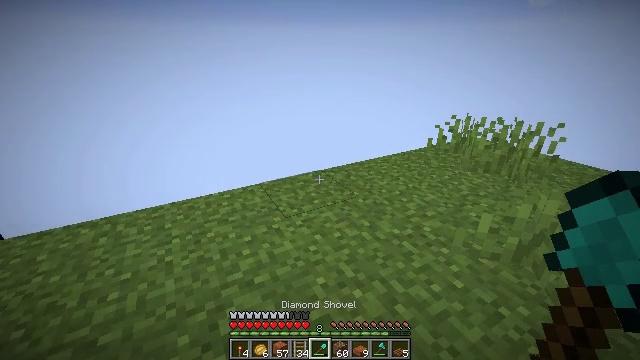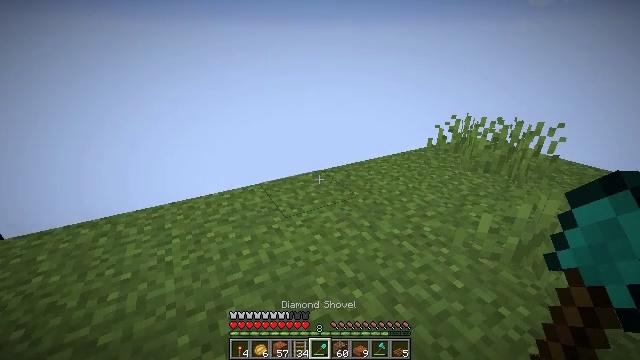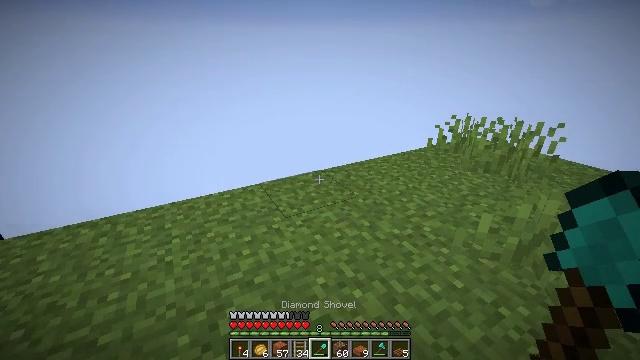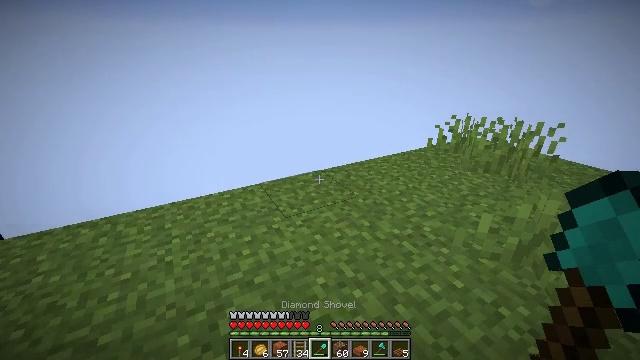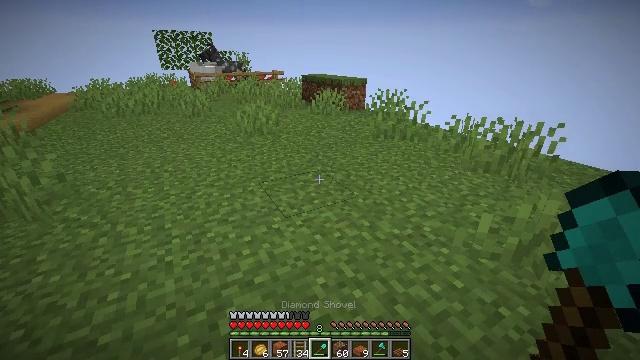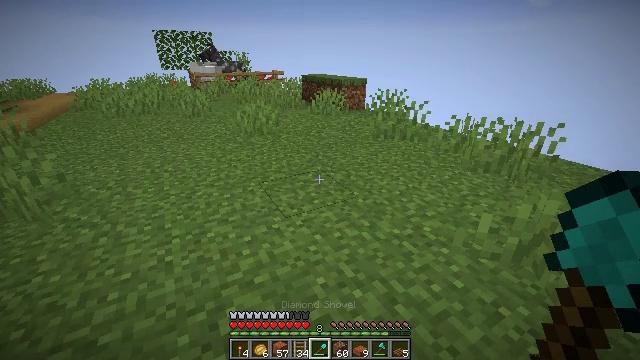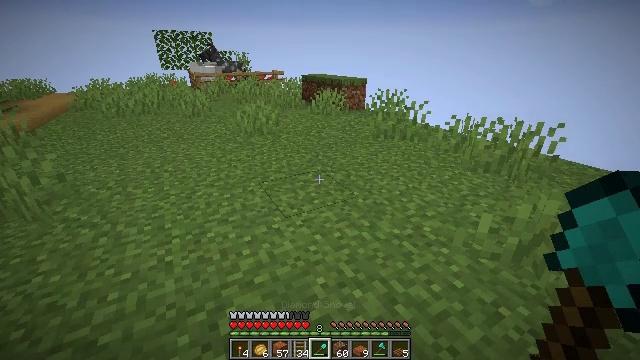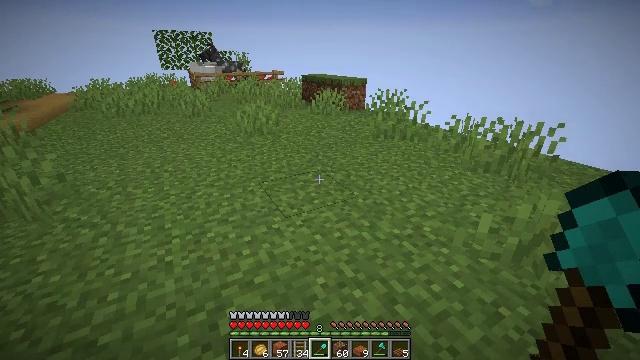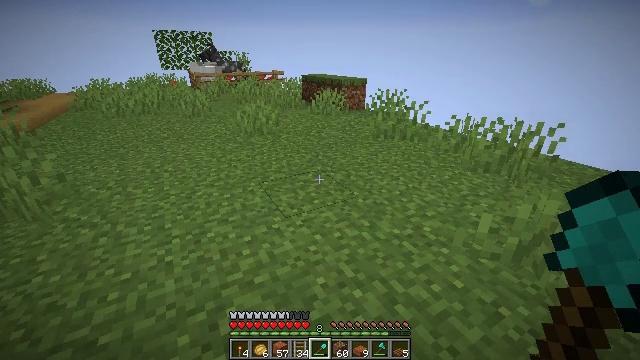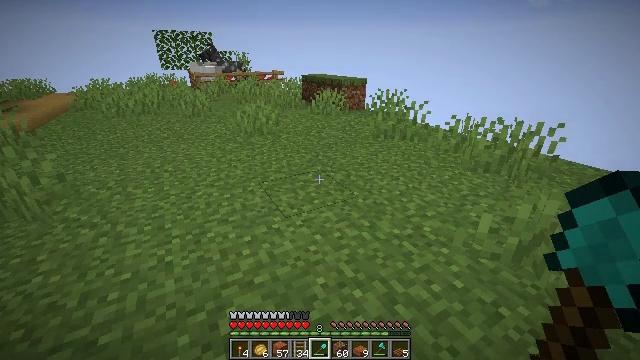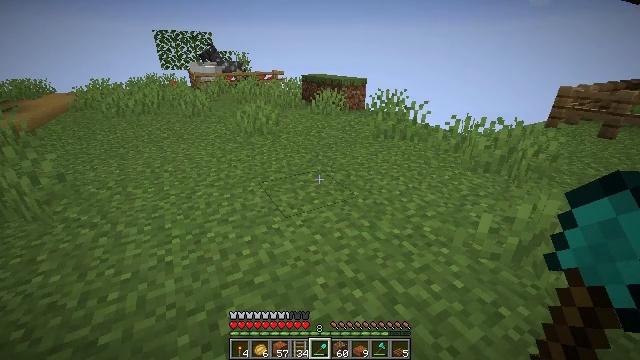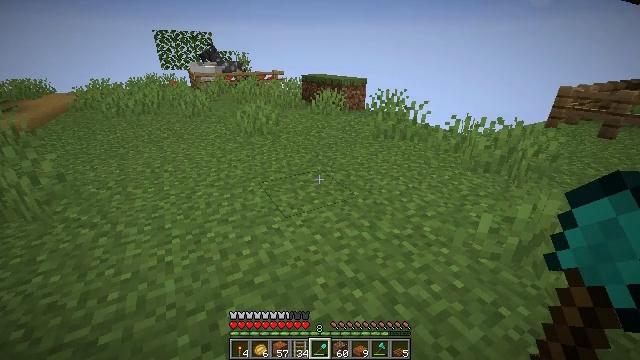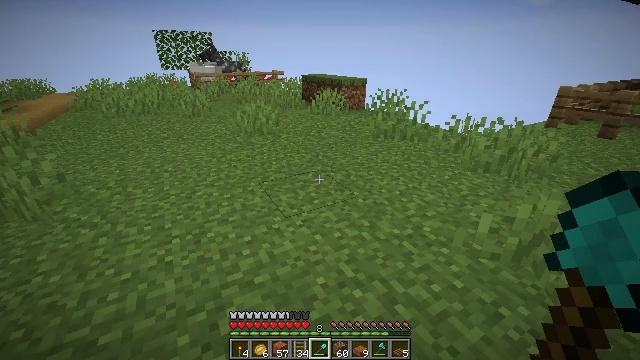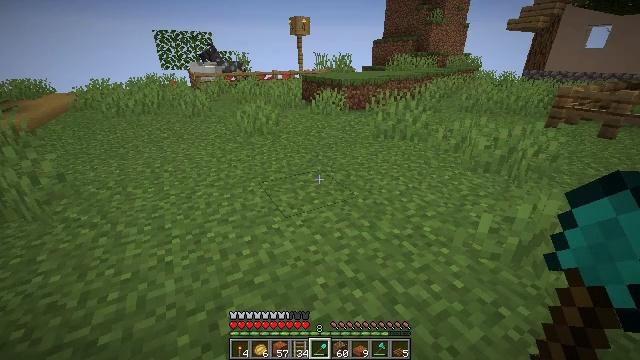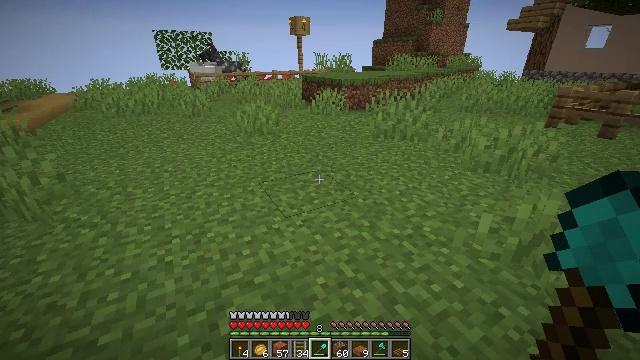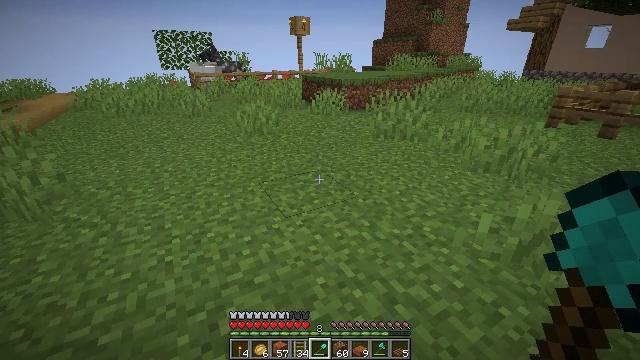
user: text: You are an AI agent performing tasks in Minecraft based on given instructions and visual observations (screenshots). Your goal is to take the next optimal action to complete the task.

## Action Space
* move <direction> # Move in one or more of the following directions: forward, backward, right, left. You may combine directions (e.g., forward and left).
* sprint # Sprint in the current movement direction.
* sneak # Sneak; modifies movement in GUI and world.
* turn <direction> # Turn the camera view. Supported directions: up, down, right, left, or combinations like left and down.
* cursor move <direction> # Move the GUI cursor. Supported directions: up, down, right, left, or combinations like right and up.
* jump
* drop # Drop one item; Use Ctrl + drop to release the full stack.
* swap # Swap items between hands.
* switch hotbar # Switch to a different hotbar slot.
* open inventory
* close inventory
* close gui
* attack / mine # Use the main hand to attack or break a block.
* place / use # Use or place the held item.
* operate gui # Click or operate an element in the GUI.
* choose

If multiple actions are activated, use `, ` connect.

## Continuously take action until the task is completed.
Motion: motion action
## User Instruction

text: Kill mobs.
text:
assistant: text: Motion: no_op
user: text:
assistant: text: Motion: no_op
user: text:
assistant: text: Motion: no_op
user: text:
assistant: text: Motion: no_op
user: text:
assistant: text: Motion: no_op
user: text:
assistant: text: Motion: no_op
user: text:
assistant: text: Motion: no_op
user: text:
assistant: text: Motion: no_op
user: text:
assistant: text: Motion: no_op
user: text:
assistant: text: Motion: no_op
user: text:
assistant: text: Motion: no_op
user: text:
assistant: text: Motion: no_op
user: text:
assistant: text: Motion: no_op
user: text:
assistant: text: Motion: no_op
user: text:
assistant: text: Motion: no_op
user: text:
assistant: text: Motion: no_op
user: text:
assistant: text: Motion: no_op
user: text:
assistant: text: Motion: no_op
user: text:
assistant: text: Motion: no_op
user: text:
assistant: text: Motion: no_op
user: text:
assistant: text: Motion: no_op
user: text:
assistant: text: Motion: no_op
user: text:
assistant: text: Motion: no_op
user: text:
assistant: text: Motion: no_op
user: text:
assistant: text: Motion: no_op
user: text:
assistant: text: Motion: no_op
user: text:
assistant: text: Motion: no_op
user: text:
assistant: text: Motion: no_op
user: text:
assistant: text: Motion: no_op
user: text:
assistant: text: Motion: no_op